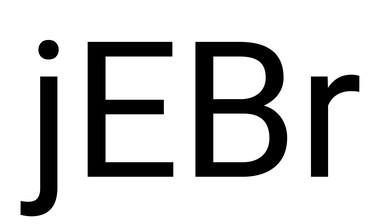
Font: Roboto_Regular